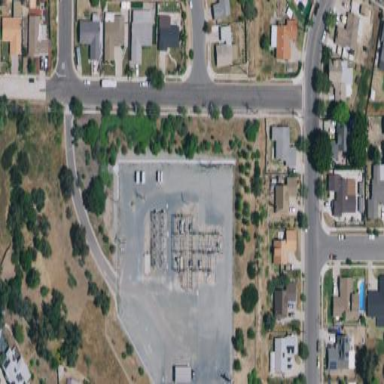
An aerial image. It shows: Outdoor distribution power substation.